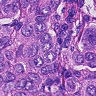
Metastatic tissue present: yes